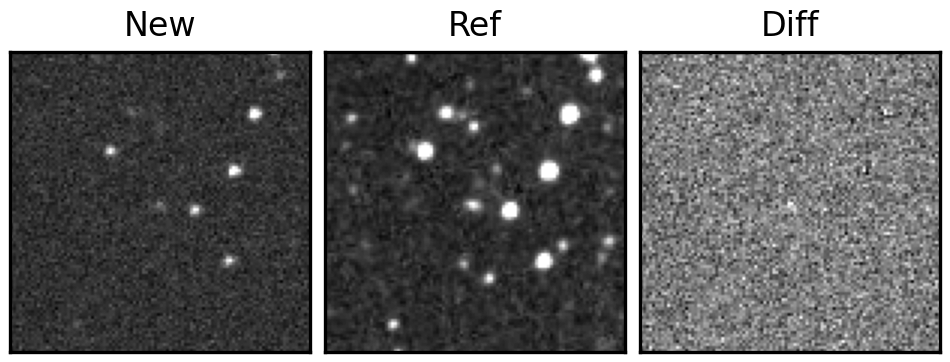
Label: real